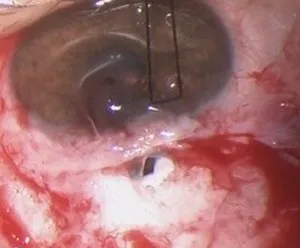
Absence of scleral flap.
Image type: medical_photograph (other_medical_photograph)